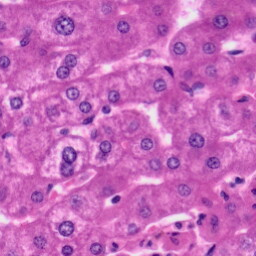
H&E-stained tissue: Liver